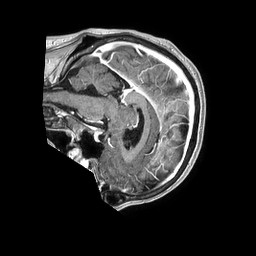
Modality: T1w
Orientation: sagittal
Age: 55
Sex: male
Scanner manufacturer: philips
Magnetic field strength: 1.5 T
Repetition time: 0.007697 s
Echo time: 0.003544 s